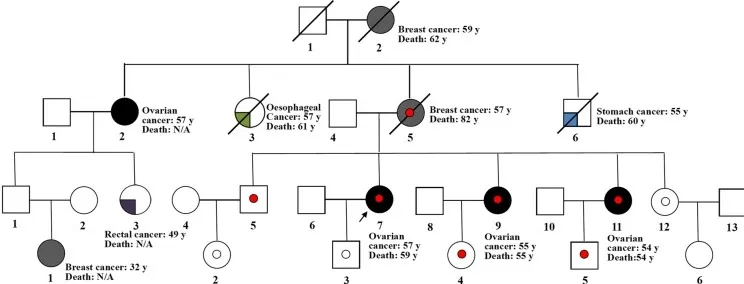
Pedigree structure of the Chinese family with hereditary ovarian syndrome. The affected family members are indicated with shading. Squares and circles denote males and females, respectively. Roman numerals indicate generations. The arrow indicates the proband (IV-7). A small red circle indicates which family members were tested for mutations and found to carry the mutation. A small hollow circle indicates which family members were tested and found not to carry the mutation. The numbers after cancer sites indicate the age at diagnosis. The age of death is reported if known. D, deceased.
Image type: pathology (immunostaining)